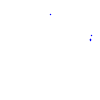
Particle: proton